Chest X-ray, PA view. Patient: 13 years old, sex F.
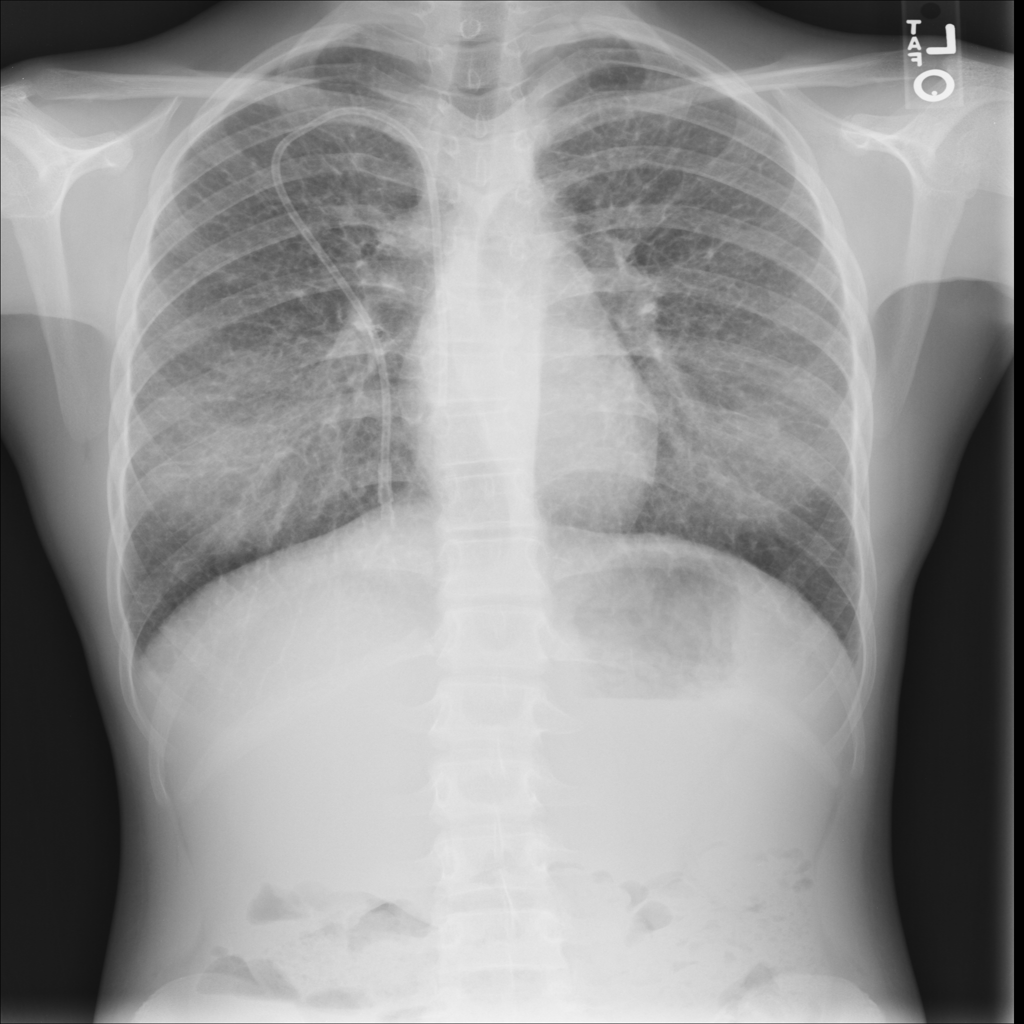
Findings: No Finding